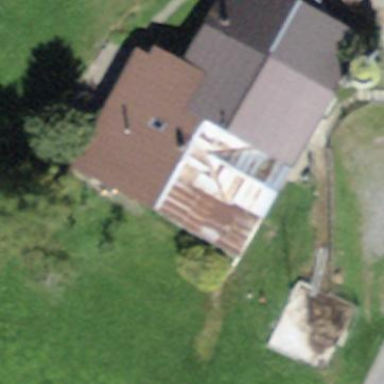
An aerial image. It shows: Rural barn.